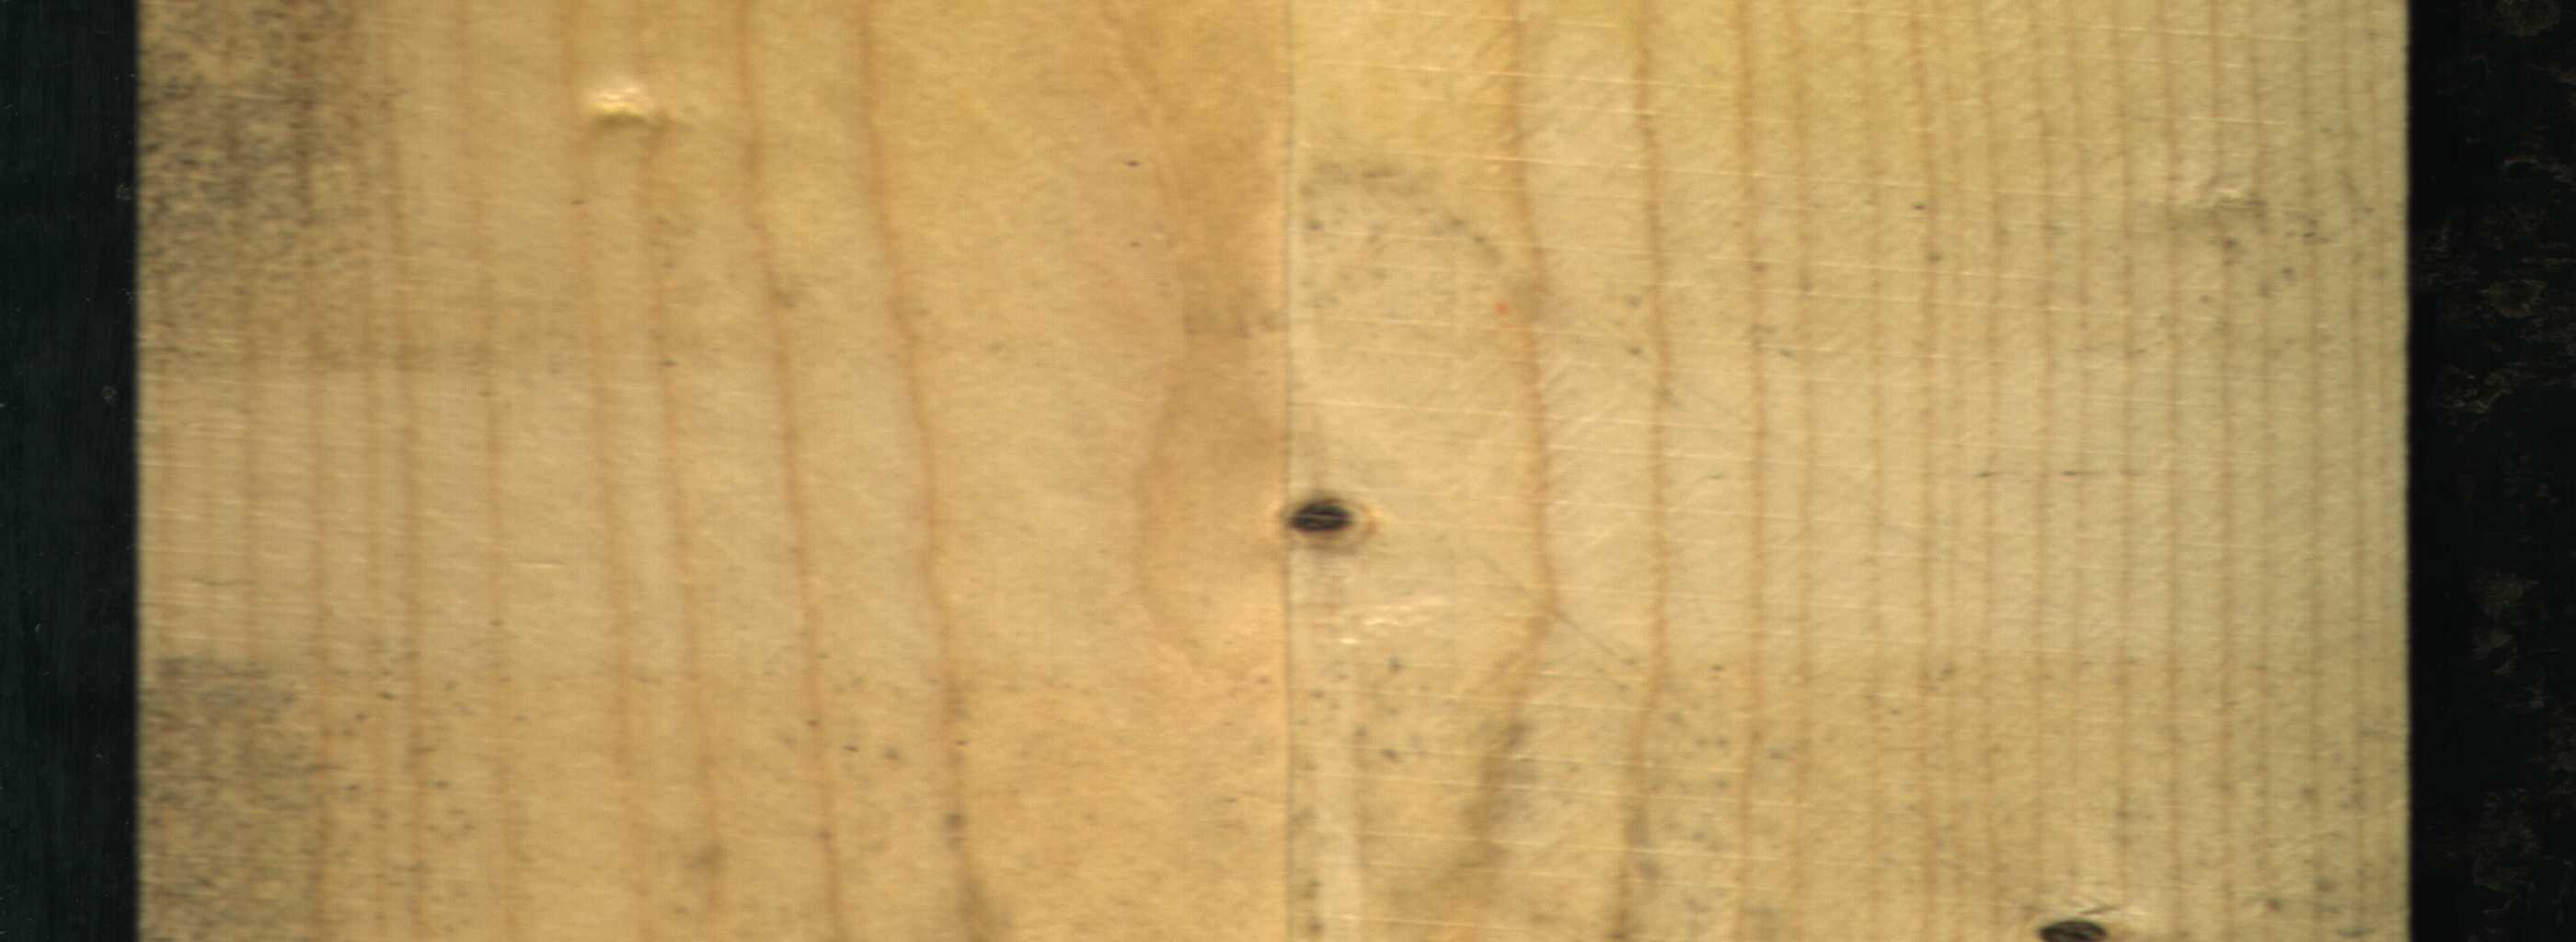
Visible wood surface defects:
Dead_Knot
Dead_Knot